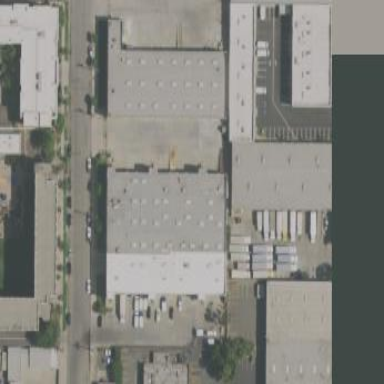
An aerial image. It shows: Warehouse building.